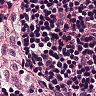
Metastatic tissue present: no